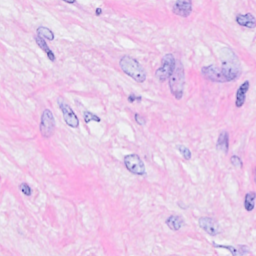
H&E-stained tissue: Breast